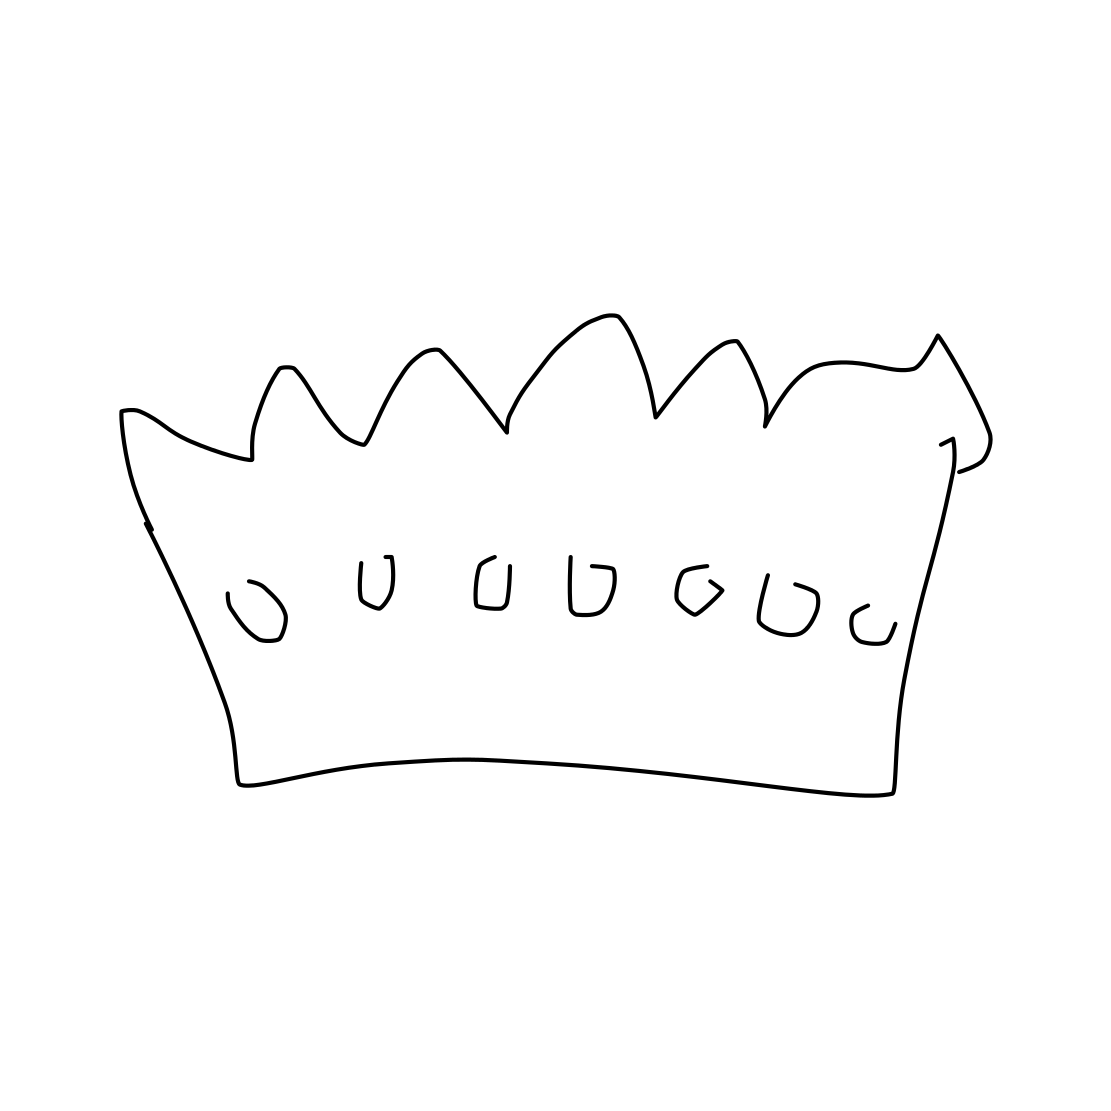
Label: crown